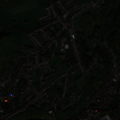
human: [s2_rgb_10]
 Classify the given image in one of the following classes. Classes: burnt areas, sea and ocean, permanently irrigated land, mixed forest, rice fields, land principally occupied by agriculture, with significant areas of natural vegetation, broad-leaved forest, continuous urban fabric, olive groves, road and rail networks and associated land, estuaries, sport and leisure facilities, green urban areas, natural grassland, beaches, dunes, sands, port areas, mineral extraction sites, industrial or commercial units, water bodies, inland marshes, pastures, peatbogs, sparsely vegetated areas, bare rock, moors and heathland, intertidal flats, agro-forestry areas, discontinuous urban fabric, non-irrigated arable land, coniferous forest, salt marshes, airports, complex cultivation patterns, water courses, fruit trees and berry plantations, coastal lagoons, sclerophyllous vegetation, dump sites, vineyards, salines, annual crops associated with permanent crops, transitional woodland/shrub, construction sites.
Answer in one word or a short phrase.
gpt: discontinuous urban fabric, industrial or commercial units, pastures, complex cultivation patterns, land principally occupied by agriculture, with significant areas of natural vegetation, mixed forest